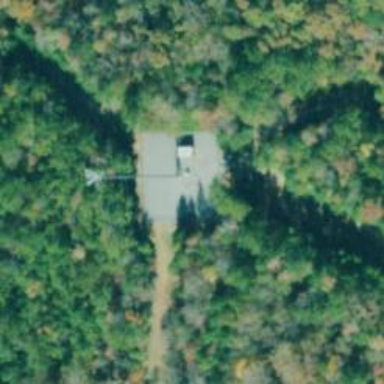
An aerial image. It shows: Mast tower used for communication.